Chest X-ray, AP view. Patient: 42 years old, sex M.
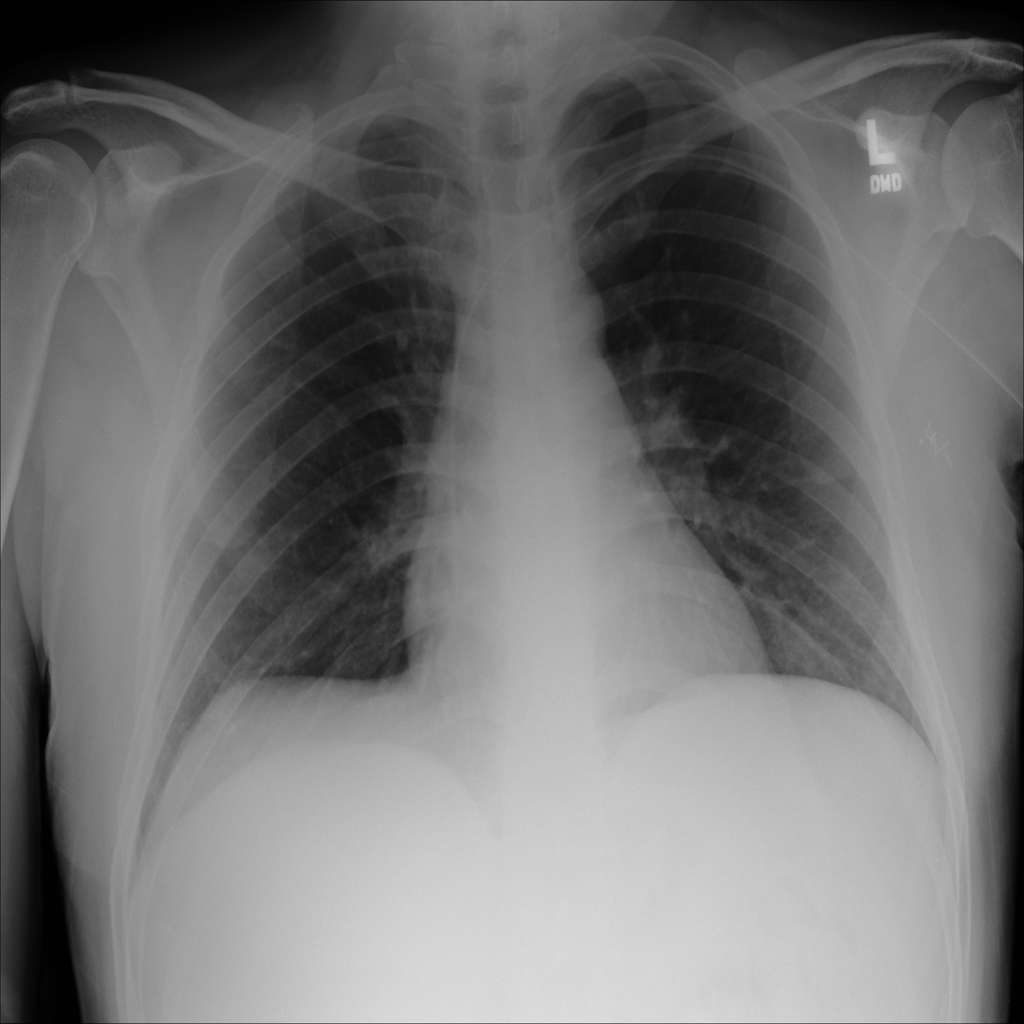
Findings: No Finding